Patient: sex M, age 65
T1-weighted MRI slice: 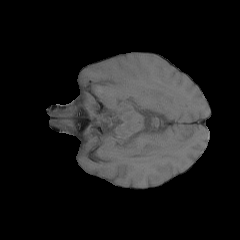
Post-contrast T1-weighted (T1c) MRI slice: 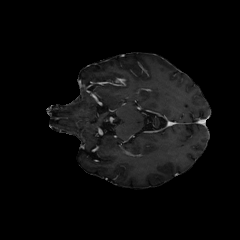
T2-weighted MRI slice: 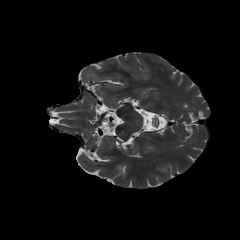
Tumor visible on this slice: yes
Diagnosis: Glioblastoma, IDH-wildtype
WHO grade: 4